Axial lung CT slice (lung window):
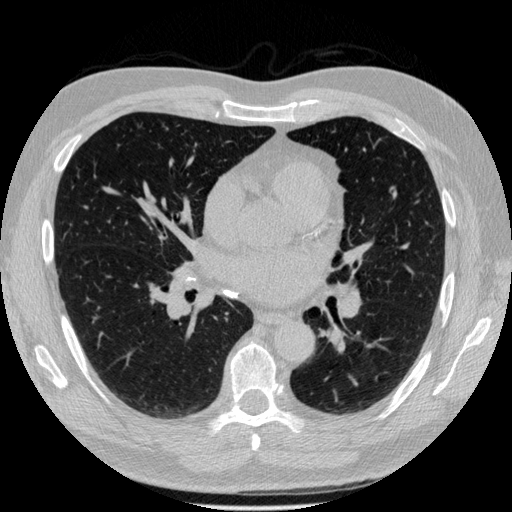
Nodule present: no